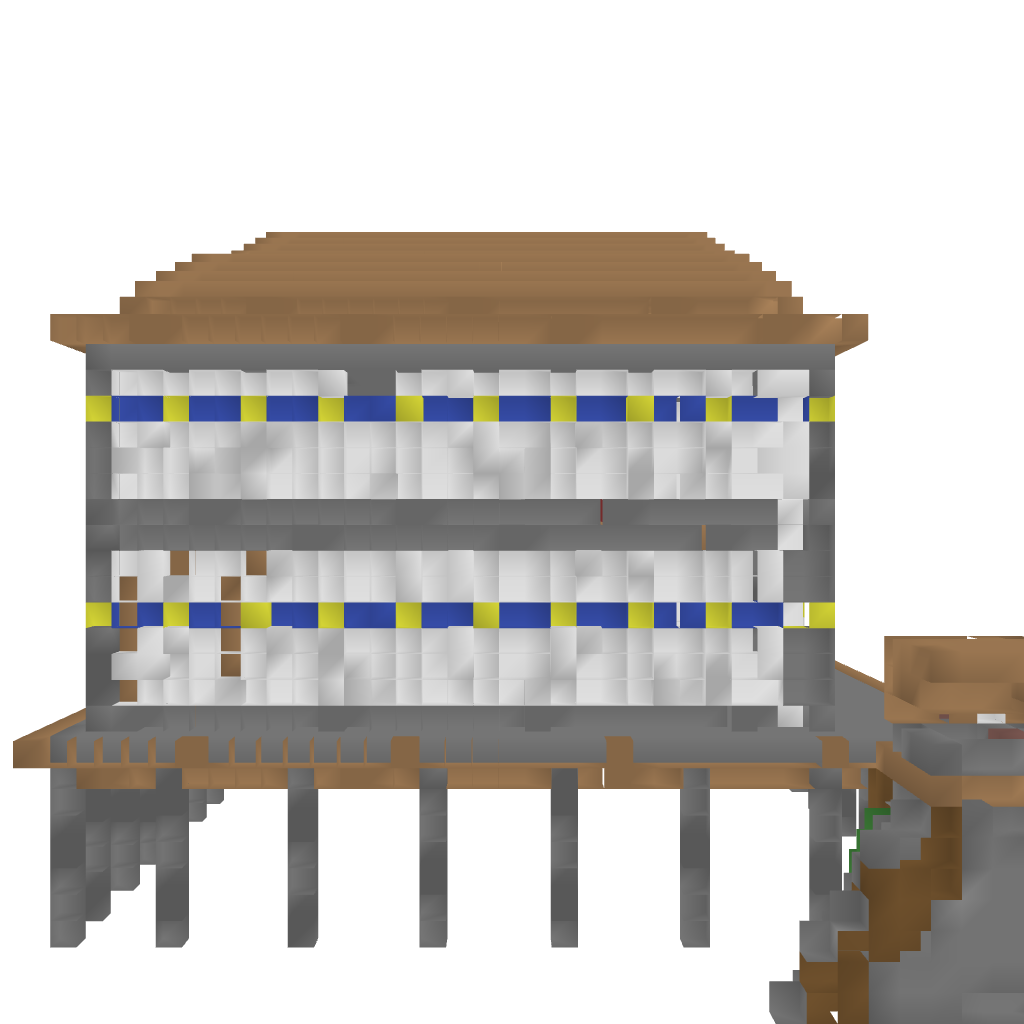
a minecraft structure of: Big Royal House bad low quality